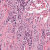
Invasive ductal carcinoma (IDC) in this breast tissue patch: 1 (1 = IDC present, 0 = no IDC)